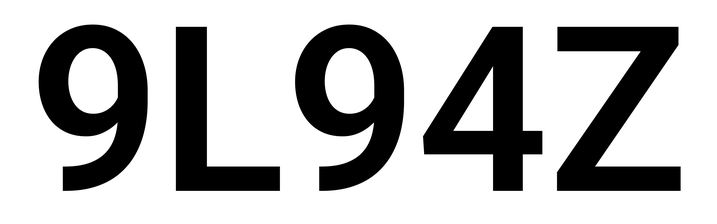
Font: Roboto_SemiBold